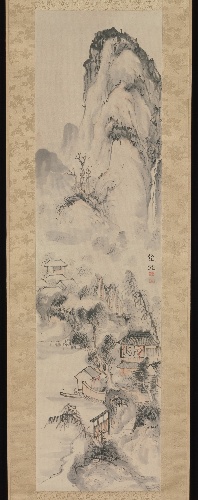
Artist: Kushiro Unsen
Artist bio: Japanese, 1759–1811
Date: 18th century
Object type: Hanging scroll
Classification: Paintings
Medium: Hanging scroll; ink and color on paper
Culture: Japan
Period: Edo period (1615–1868)
Dimensions: 42 5/8 x 11 1/8 in. (108.3 x 28.3 cm)
Department: Asian Art
Credit line: The Harry G. C. Packard Collection of Asian Art, Gift of Harry G. C. Packard, and Purchase, Fletcher, Rogers, Harris Brisbane Dick, and Louis V. Bell Funds, Joseph Pulitzer Bequest, and The Annenberg Fund Inc. Gift, 1975
Accession year: 1975
Repository: Metropolitan Museum of Art, New York, NY
Tags: Pavilions|Mountains|Landscapes